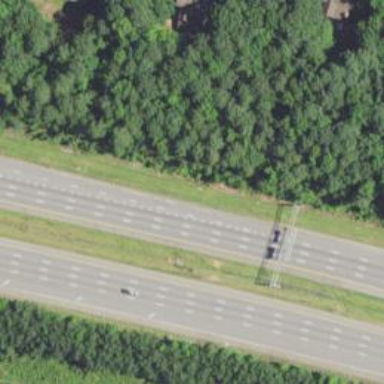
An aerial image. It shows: Motorway junction.